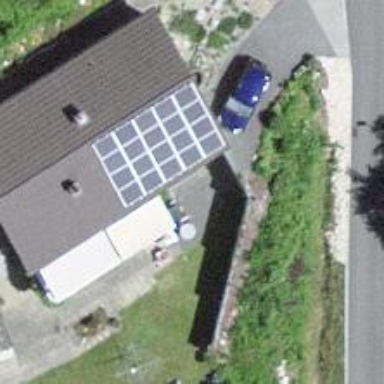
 consisting of solar photovoltaic panels."